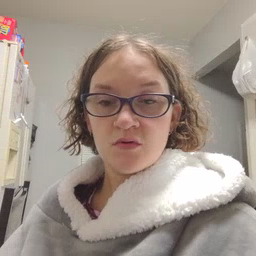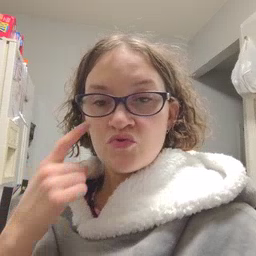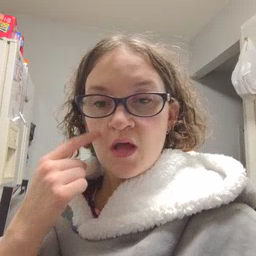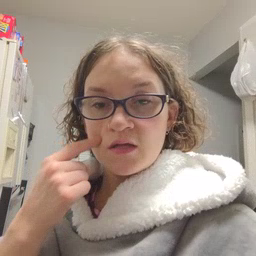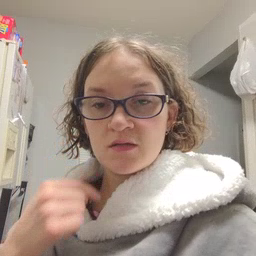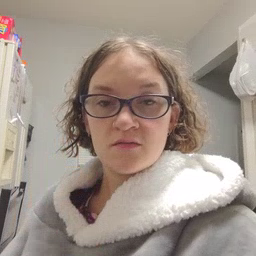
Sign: cry